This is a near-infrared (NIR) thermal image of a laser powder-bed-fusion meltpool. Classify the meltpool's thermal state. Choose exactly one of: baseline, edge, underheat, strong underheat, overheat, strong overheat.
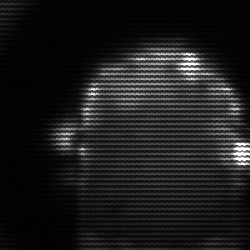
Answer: baseline